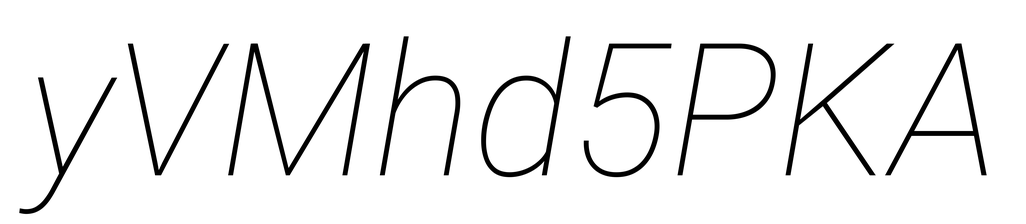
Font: Roboto-Italic_Thin_Italic